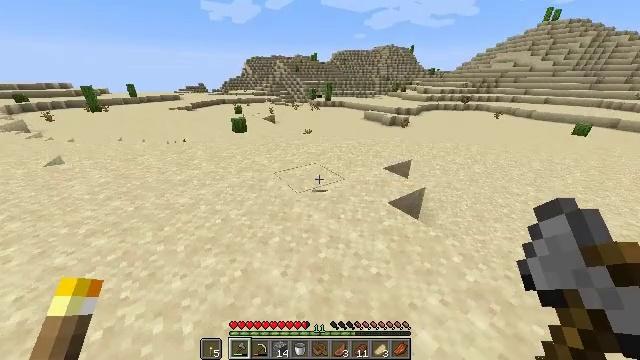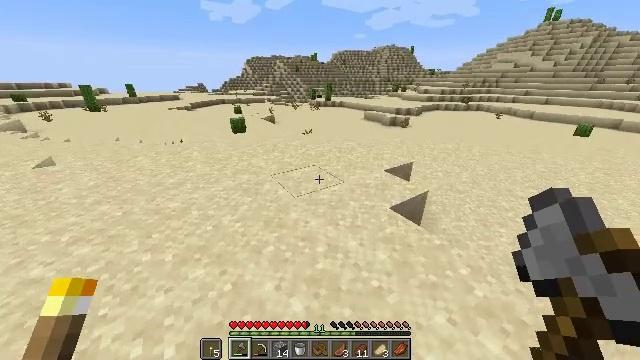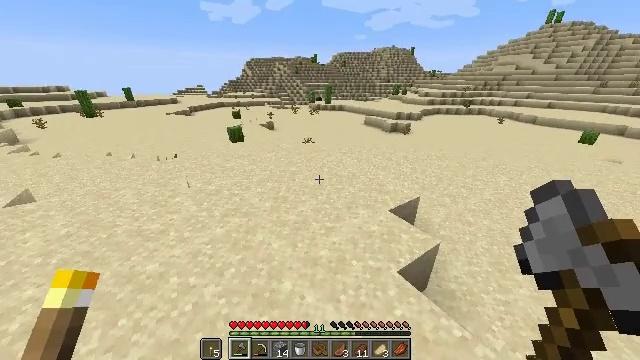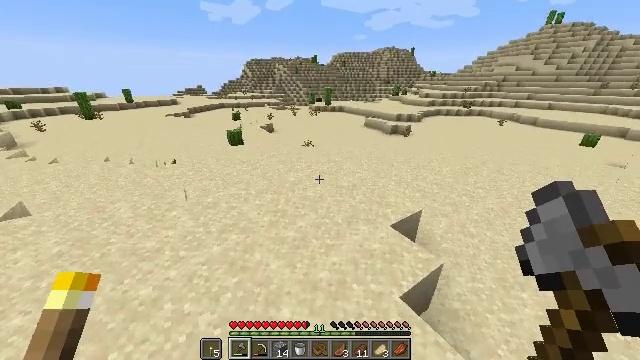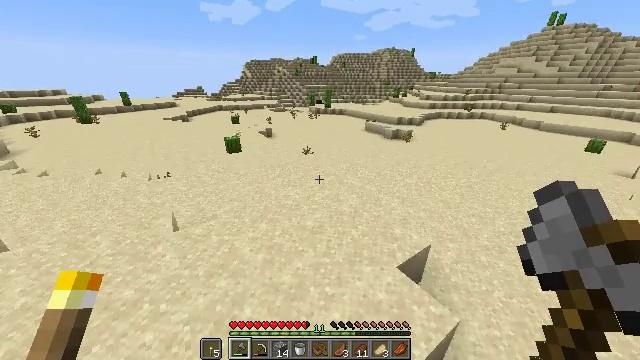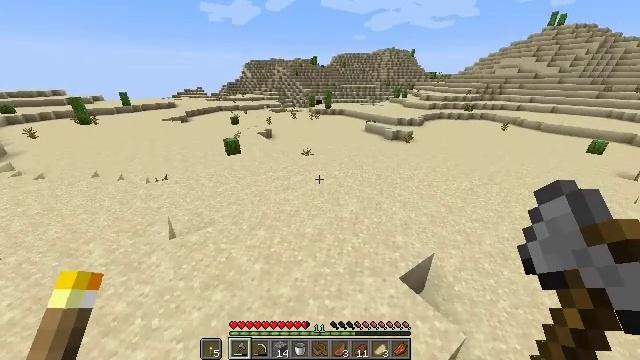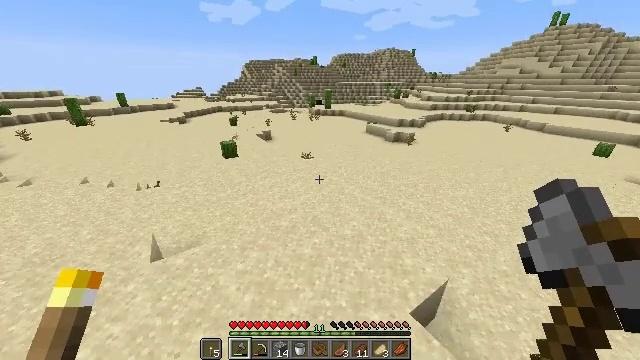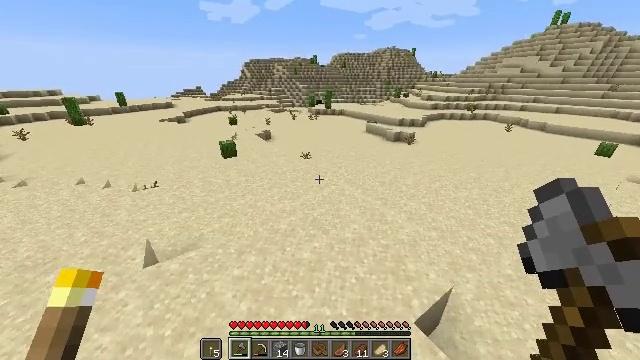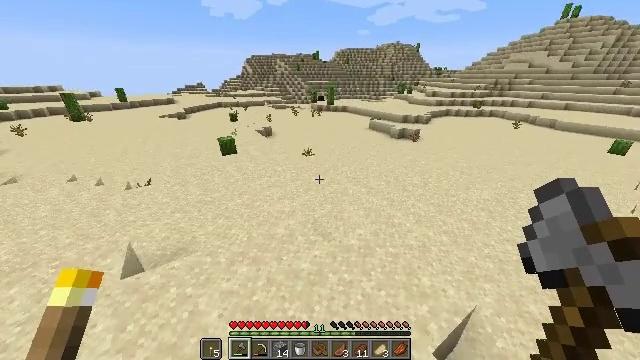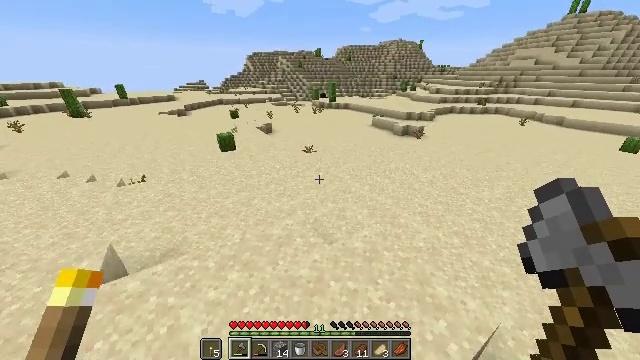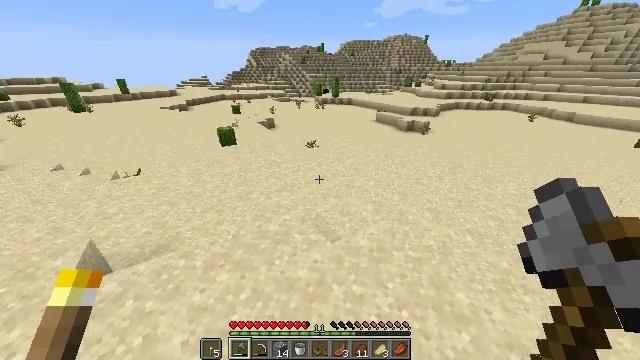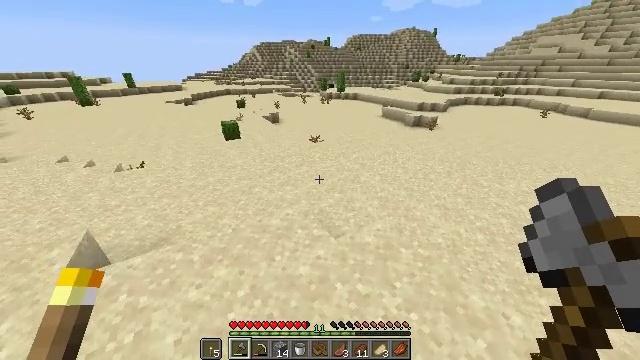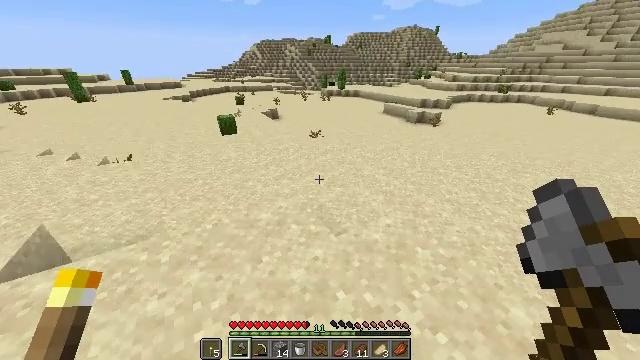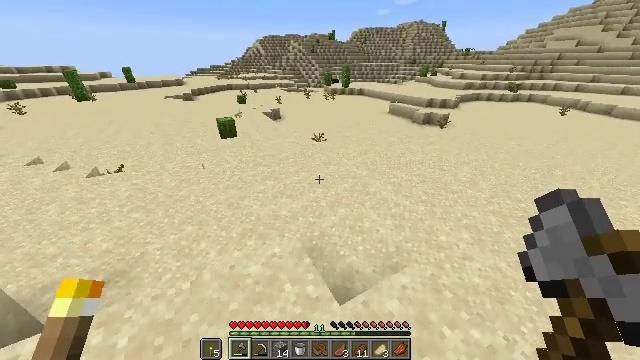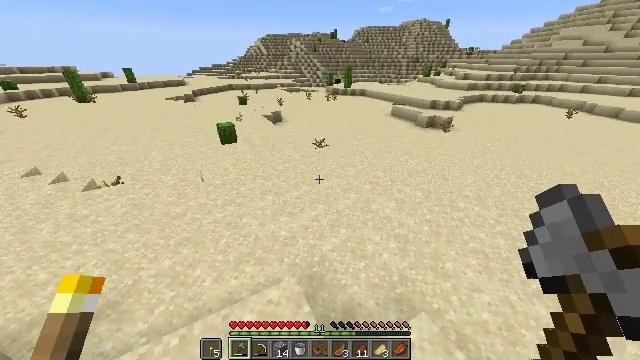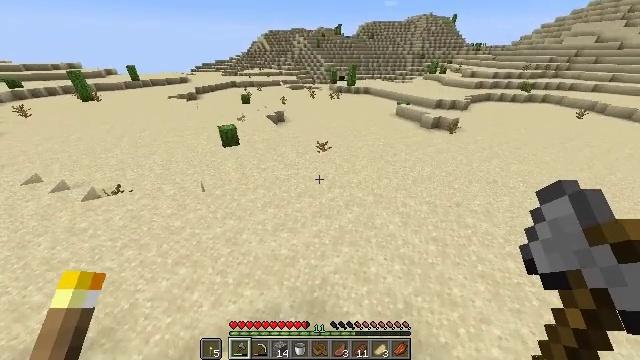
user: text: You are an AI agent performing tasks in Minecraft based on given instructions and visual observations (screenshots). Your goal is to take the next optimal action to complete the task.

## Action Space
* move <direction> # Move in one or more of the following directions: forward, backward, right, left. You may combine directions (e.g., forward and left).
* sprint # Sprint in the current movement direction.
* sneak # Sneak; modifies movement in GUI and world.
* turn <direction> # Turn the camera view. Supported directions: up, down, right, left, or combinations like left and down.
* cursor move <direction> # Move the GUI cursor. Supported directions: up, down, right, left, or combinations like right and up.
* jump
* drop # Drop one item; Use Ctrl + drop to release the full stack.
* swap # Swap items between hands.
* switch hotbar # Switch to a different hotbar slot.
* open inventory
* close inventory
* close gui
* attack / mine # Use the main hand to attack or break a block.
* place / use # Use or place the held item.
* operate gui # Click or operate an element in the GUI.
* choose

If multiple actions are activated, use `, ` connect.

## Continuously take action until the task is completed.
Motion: motion action
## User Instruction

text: Collect the dead bush from dry areas.
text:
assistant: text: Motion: move forward, sprint, jump
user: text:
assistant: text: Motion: move forward, sprint, jump
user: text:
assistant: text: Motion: move forward, sprint, jump
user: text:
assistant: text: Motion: move forward, sprint, jump
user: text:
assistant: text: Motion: move forward, sprint, jump
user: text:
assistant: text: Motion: move forward, sprint, jump
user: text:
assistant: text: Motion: move forward, sprint, jump
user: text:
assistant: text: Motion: move forward, sprint, jump
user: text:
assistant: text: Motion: move forward, sprint, jump
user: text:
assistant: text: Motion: move forward, sprint, jump
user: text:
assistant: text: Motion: move forward, sprint, turn left and down, jump
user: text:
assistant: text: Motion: move forward, sprint, jump
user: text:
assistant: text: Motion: move forward, sprint, jump
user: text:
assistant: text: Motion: move forward, sprint, jump
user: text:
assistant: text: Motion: move forward, sprint, turn down, jump
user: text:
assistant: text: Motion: move forward, sprint, jump
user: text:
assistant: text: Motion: move forward, sprint, jump
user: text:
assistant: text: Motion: move forward, sprint, turn down, jump
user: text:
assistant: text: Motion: move forward, sprint, jump
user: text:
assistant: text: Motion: move forward, sprint, jump
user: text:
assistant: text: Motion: move forward, sprint, jump
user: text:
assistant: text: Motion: move forward, sprint, jump
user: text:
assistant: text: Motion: move forward, sprint, jump
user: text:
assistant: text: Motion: move forward, sprint, jump
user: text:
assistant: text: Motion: move forward, sprint, jump
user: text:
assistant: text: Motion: move forward, sprint, turn down, jump
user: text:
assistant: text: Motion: move forward, sprint, turn down, jump
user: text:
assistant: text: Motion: move forward, sprint, jump
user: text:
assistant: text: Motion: move forward, sprint, jump
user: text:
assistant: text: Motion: move forward, sprint, jump